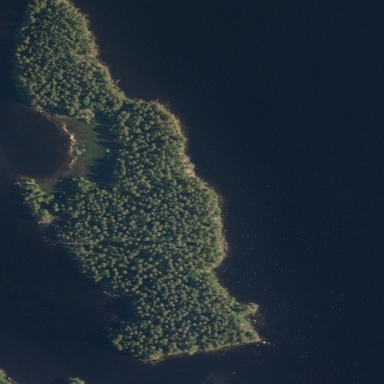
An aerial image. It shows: Islet.